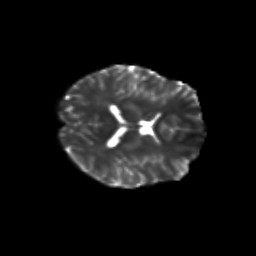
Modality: T2w
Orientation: axial
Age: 24
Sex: female
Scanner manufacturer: siemens
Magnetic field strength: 3 T
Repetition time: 3.5 s
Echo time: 0.125 s